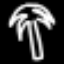
Label: palm tree